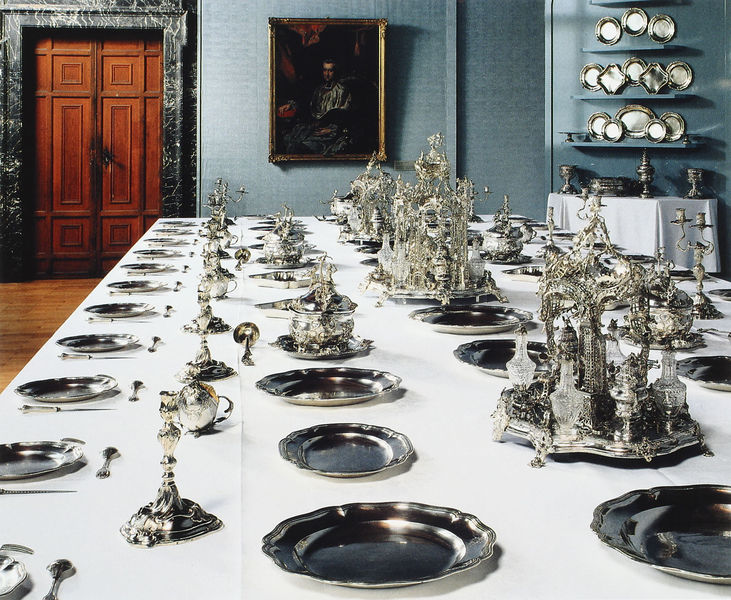
Titel: Tafelservice des Hildesheimer Fürstbischofs Friedrich Wilhelm von Westphalen
Institution: München, Bayerisches Nationalmuseum
Schlagwörter: blau, gemälde, mann, weiß, glas, holz, marmor, raum, schwarz, tisch, tür, zimmer, regal, messer, rahmen, silber, teller, tischdecke, tischtuch, decke, parkett, saal, löffel, tafel, jugendstil, tapete, leuchter, zinn, geschirr, kerzenständer, kerzenhalter, besteck, tafelsilber, tafelaufsatz, kannen, gabel, gründerzeit, aufsatz, holztür, kellen, speisesaal, wandregal, menagerie, kerzenläuchter, essigflasche, menage, tür holztür